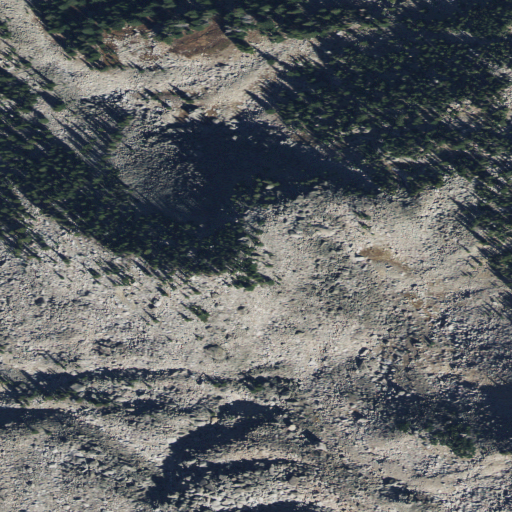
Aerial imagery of mountain in Montana named Snowy Peak containing grassland, evergreen forest, barren land, and shrub